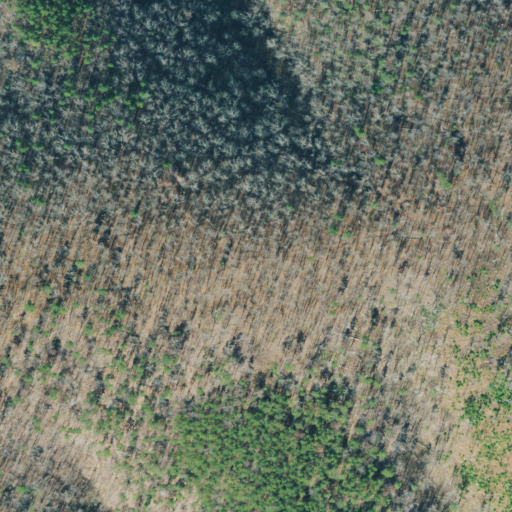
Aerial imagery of mountain in Georgia named Strawberry Mountain containing deciduous forest, evergreen forest, mixed forest, and shrub